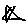
Label: star